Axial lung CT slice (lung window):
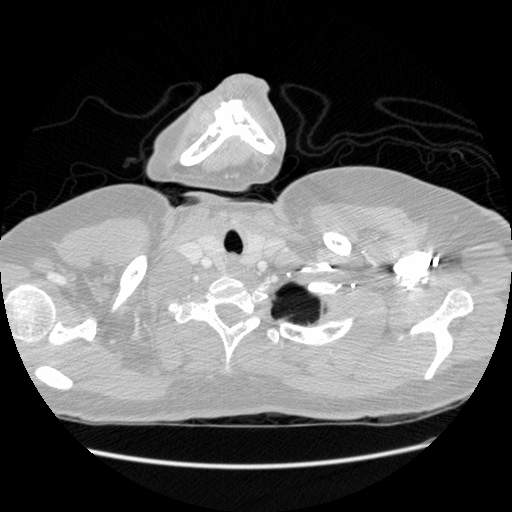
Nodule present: no